Question: Visual Studio 2012, WPF C# Windows Application. XAML:
'''
<Window x:Class="Edge.MainWindow"
xmlns="http://schemas.microsoft.com/winfx/2006/xaml/presentation"
xmlns:x="http://schemas.microsoft.com/winfx/2006/xaml"
Title="MainWindow" Height="350" Width="525">
<Grid Background="Blue">
<Image Source="Images/House.png"
HorizontalAlignment="Stretch" VerticalAlignment="Stretch"
Stretch="Fill" Margin="3"
/>
</Grid>
</Window>
'''
Image is not stretched to the whole window, as I want, it is shown only in 1/4 window area. I expect that 'Stretch="Fill"' must stretch the image to the whole window. What is wrong?

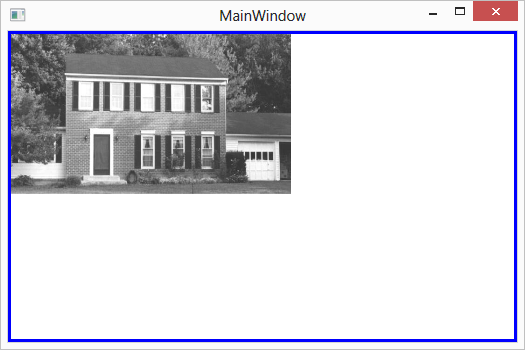
Answer: The problem is your outer 'Grid'. A 'Grid' will re-size to fit the size of its children, but the child in this case (the 'Image') is trying to stretch to fill the size of its parent so I'm going to guess that what you are seeing is the image being drawn actual size.
Try using a 'DockPanel' instead which fills all available parent space children.
'''
<Window x:Class="Edge.MainWindow"
xmlns="http://schemas.microsoft.com/winfx/2006/xaml/presentation"
xmlns:x="http://schemas.microsoft.com/winfx/2006/xaml"
Title="MainWindow" Height="350" Width="525">
<DockPanel Background="Blue">
<Image Source="Images/House.png"
HorizontalAlignment="Stretch" VerticalAlignment="Stretch"
Stretch="Fill" Margin="3"/>
</DockPanel>
</Window>
'''